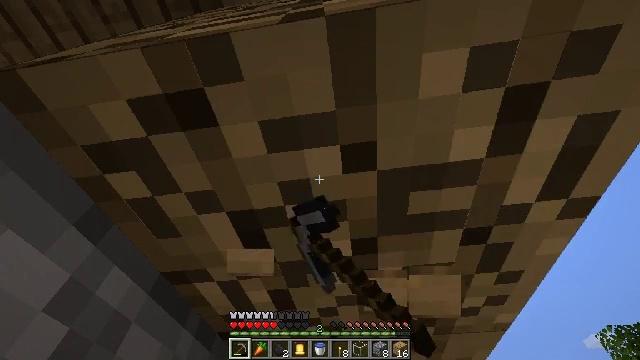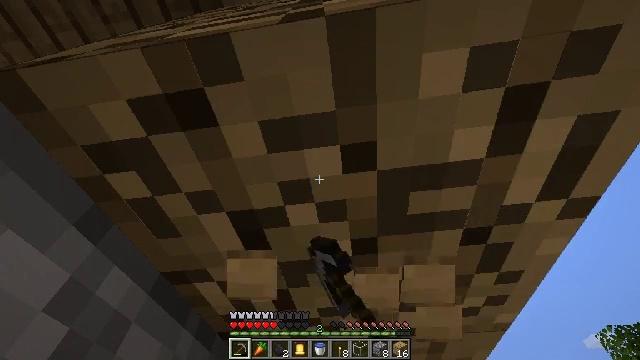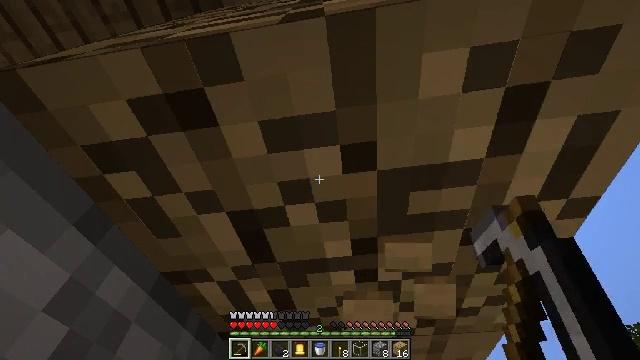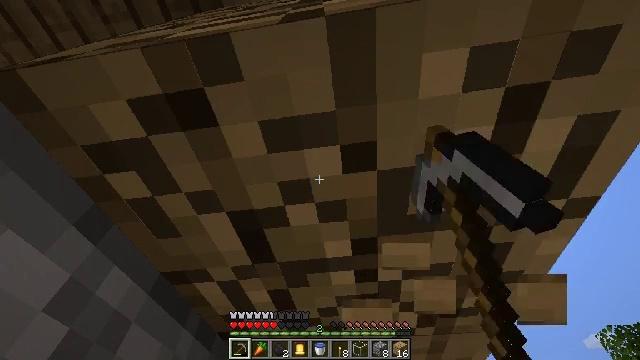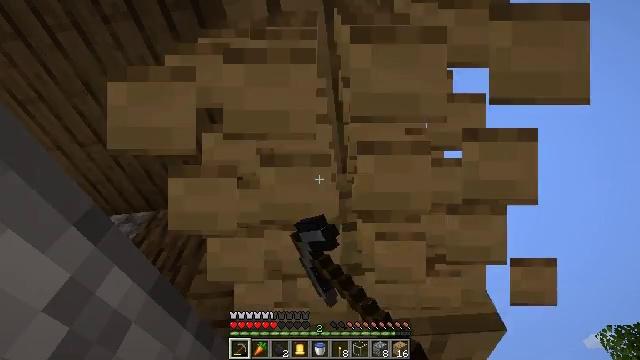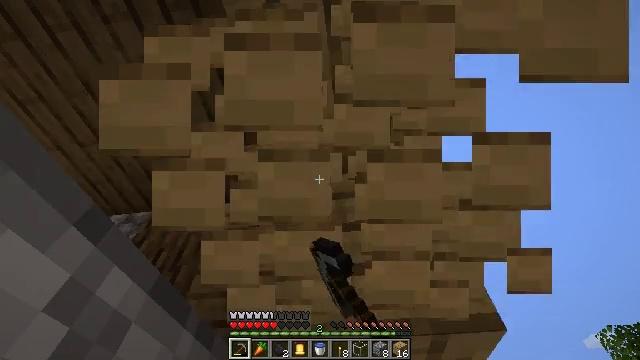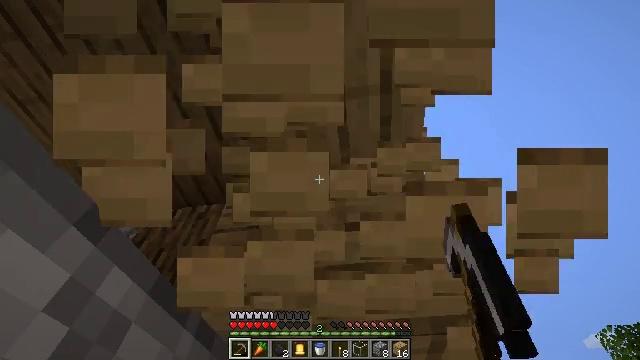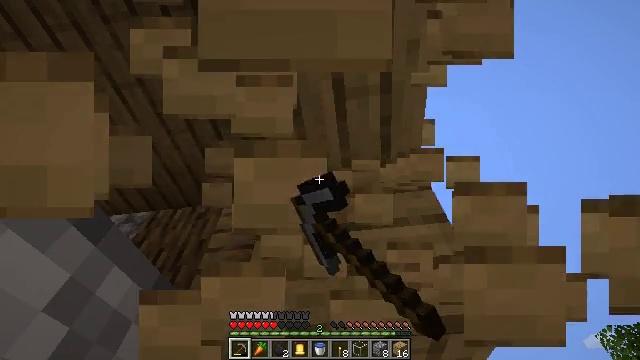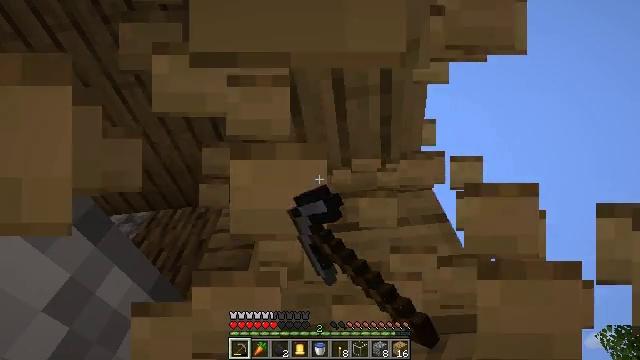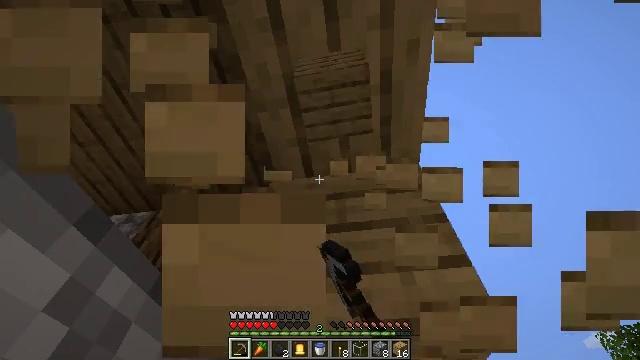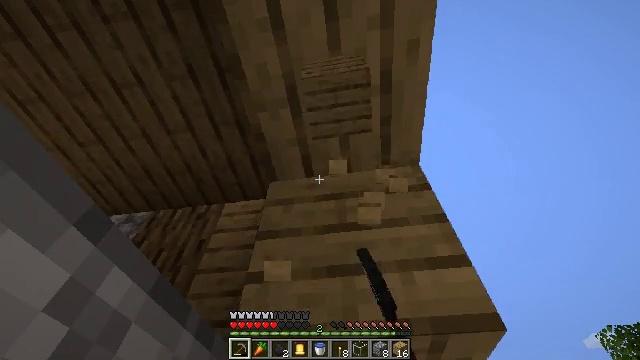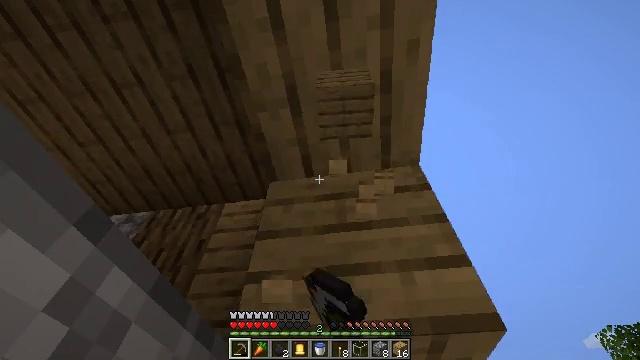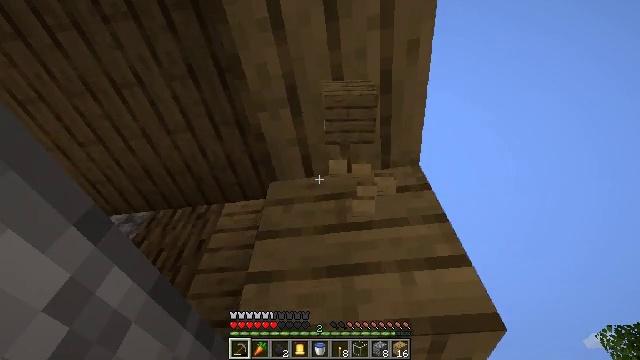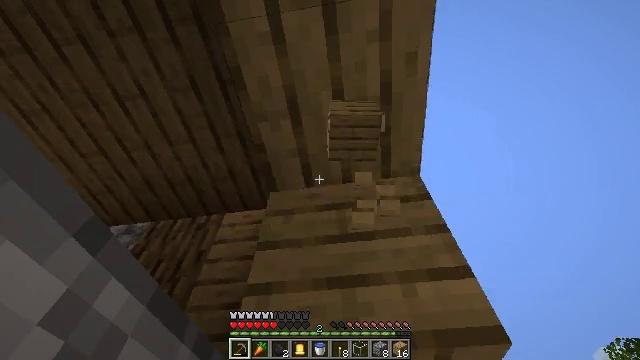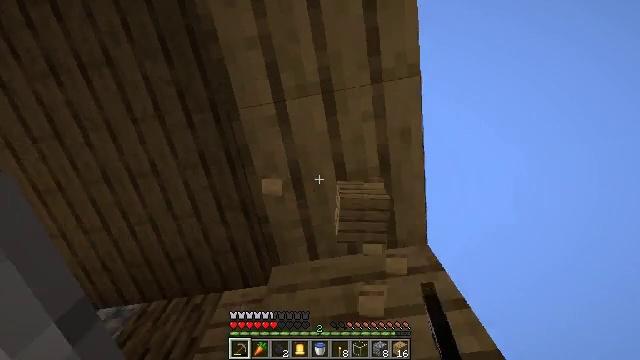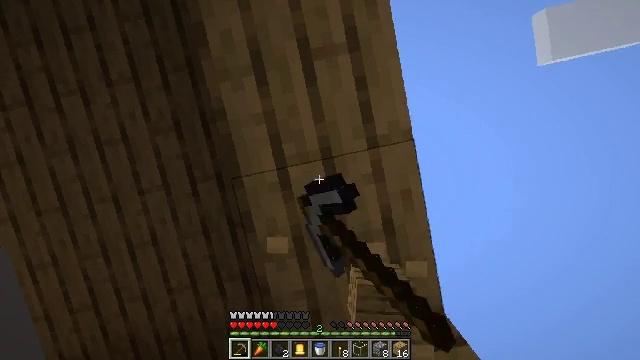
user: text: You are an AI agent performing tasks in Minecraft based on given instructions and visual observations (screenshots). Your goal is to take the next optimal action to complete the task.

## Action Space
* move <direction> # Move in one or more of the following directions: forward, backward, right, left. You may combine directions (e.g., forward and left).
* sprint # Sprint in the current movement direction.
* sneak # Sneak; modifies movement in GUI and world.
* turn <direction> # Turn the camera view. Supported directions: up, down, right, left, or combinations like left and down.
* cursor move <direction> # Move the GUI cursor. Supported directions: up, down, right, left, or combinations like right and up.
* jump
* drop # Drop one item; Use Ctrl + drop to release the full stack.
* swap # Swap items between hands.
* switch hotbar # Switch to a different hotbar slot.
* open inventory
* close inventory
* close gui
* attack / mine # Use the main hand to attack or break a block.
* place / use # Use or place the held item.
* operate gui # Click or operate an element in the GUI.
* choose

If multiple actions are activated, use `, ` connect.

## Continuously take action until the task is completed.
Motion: motion action
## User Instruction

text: Collect the oak planks from the structure.
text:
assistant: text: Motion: attack / mine
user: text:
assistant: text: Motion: attack / mine
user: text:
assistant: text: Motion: attack / mine
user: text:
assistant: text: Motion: attack / mine
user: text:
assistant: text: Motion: attack / mine
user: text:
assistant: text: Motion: attack / mine
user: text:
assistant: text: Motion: attack / mine
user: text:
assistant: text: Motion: attack / mine
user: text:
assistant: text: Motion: attack / mine
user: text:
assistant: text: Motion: attack / mine
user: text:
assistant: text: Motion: attack / mine
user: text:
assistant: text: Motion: attack / mine
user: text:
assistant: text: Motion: turn up, attack / mine
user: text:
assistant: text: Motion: turn left and up, attack / mine
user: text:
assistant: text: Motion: turn left and up, attack / mine
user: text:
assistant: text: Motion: turn up, attack / mine
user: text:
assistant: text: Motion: attack / mine
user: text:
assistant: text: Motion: attack / mine
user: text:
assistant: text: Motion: attack / mine
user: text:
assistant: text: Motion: turn down, attack / mine
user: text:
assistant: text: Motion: attack / mine
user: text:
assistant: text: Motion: attack / mine
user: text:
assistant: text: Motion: attack / mine
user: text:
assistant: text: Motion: attack / mine
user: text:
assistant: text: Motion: attack / mine
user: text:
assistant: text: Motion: attack / mine
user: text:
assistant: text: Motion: attack / mine
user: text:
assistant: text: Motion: attack / mine
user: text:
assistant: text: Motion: attack / mine
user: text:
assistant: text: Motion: attack / mine